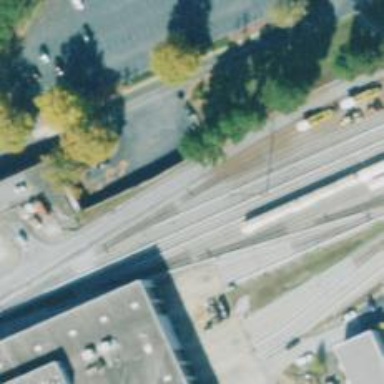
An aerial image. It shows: Electrified rail in service yard.